RGB frame:
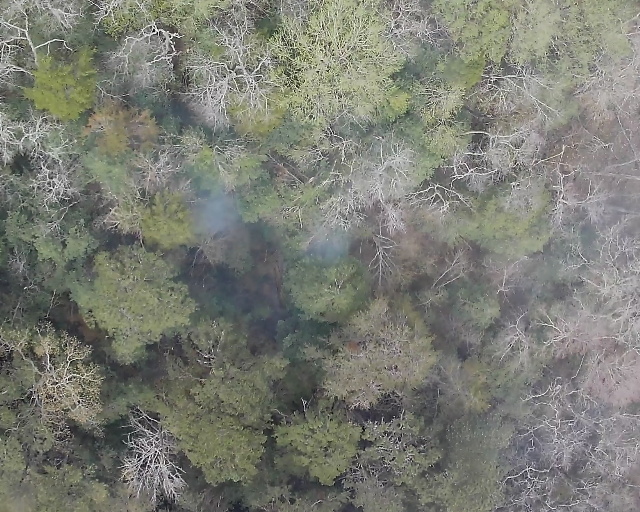
Thermal frame:
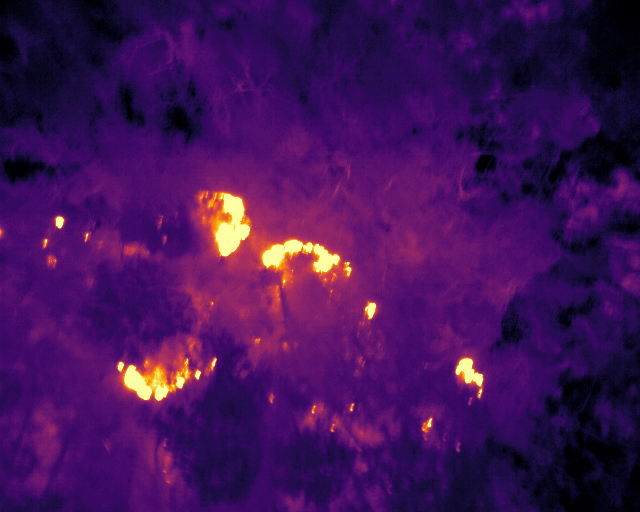
Captured: 2026-02-26 03:09:01
Pixels at or above 80 °C: 1079 (fraction of frame: 0.003293)